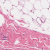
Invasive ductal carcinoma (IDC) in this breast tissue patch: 0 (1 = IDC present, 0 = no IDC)